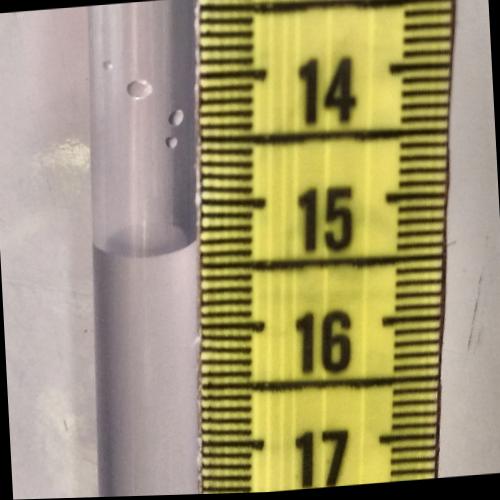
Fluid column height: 15.3 cm